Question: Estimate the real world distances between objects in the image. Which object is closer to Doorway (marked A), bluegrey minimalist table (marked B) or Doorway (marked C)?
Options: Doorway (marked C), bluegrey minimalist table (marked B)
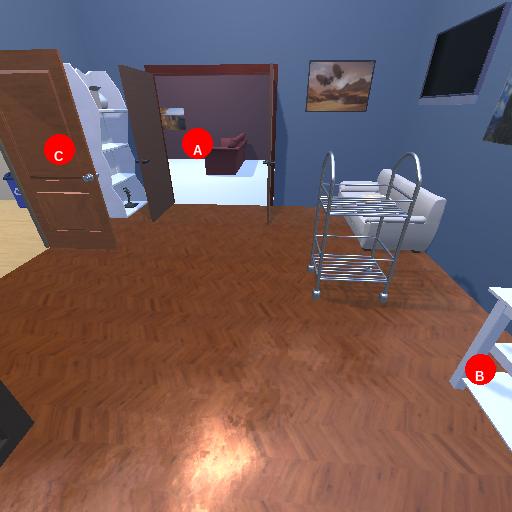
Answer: Doorway (marked C)